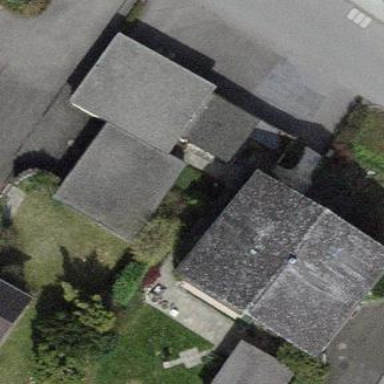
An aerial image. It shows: Group of garages.